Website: home-depot
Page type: customer-info-address
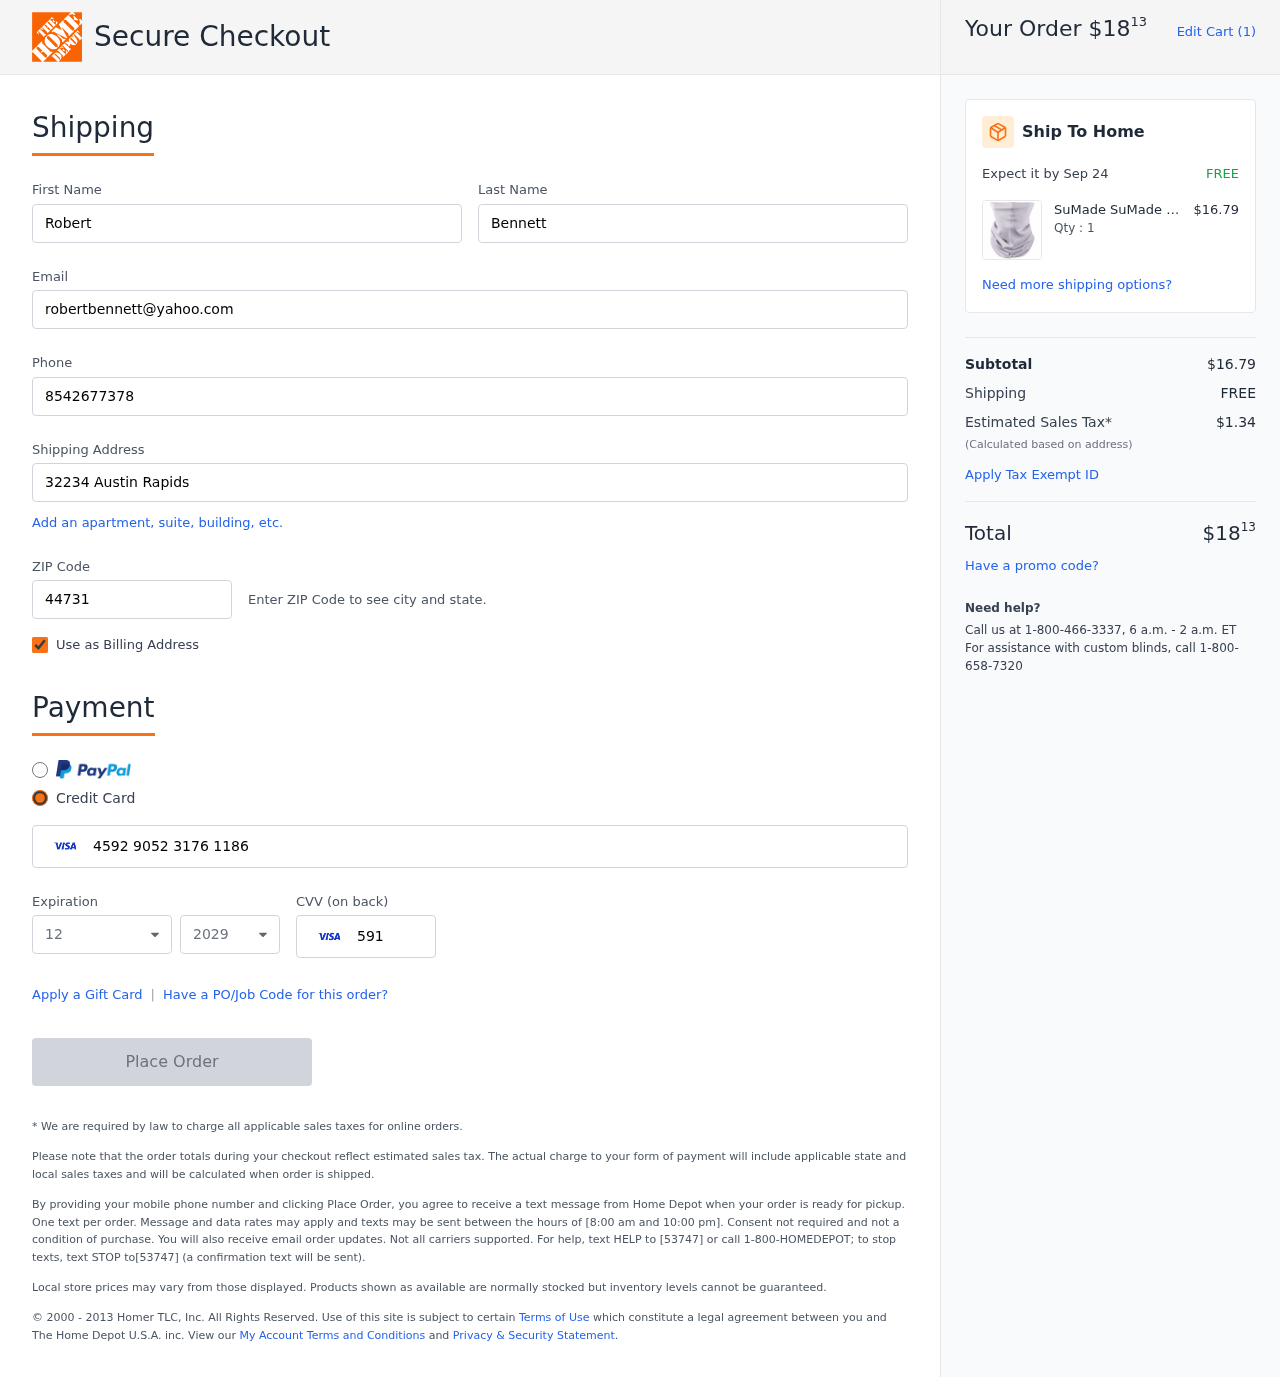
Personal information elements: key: PII_CARD_CVV
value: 591
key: PII_CARD_EXPIRY_MONTH
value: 12
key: PII_CARD_EXPIRY_YEAR
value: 29
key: PII_CARD_NUMBER
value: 4592 9052 3176 1186
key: PII_EMAIL
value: robertbennett@yahoo.com
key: PII_FIRSTNAME
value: Robert
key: PII_LASTNAME
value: Bennett
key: PII_PHONE
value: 8542677378
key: PII_POSTCODE
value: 44731
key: PII_STREET
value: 32234 Austin Rapids
Product elements: key: PRODUCT1_BRAND
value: SuMade
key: PRODUCT1_NAME
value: SuMade Unisex Headwear Face Cover Headband Magic Scarf Neck Gaiter Bandanas
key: PRODUCT1_NAME
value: SuMade Unisex Headwe...
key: PRODUCT1_PRICE
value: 16.79
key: PRODUCT1_QUANTITY
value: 1
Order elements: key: ORDER_TOTAL
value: $1813
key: ORDER_NUM_ITEMS
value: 1
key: ORDER_DELIVERY_DATE
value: Sep 24
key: ORDER_SUBTOTAL
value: $16.79
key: ORDER_SHIPPING_COST
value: FREE
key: ORDER_TAX
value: $1.34